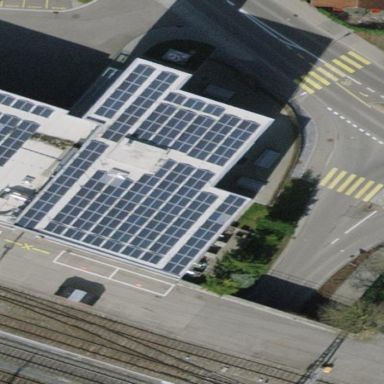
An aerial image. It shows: Solar power generator utilizing photovoltaic technology with solar photovoltaic panels.